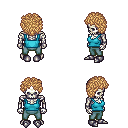
a pixel art fantasy rpg character, male body template, skeleton, teal pirate shirt, teal pants, light blonde curly afro hairstyle, metal boots, four views (front, back, left, right), 2x2 character sprite sheet, small pixel art, hard edges, no anti-aliasing